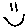
Label: smiley face